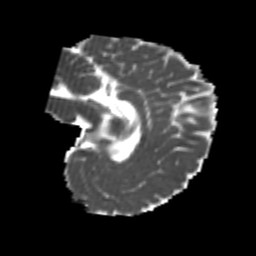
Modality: MD
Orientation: sagittal
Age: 20
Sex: female
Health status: healthy
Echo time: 0.074 s